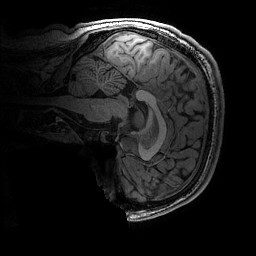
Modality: T1w
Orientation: sagittal
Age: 16
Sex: male
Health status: ill
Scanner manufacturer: ge
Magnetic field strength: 3 T
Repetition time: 0.007664 s
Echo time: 0.00342 s